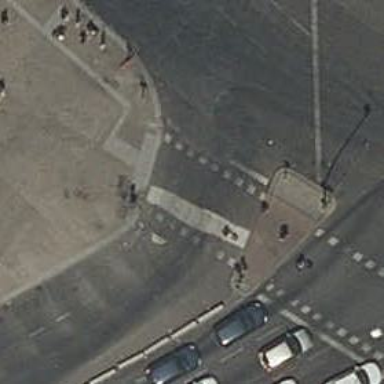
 there are traffic signals and zebra crossing."